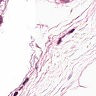
Metastatic tissue present: no